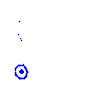
Particle: pion